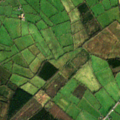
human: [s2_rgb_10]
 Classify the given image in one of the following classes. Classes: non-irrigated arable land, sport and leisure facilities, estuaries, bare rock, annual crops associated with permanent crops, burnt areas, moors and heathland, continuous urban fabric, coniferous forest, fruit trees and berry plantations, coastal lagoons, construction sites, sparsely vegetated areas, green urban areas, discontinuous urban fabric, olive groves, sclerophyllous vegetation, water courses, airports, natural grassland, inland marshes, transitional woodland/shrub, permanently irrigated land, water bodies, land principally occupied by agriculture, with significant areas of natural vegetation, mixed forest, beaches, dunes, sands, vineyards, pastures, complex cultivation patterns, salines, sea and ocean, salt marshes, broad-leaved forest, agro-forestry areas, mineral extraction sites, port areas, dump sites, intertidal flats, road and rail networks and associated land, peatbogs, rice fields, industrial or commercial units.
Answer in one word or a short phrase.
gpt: pastures, broad-leaved forest, coniferous forest